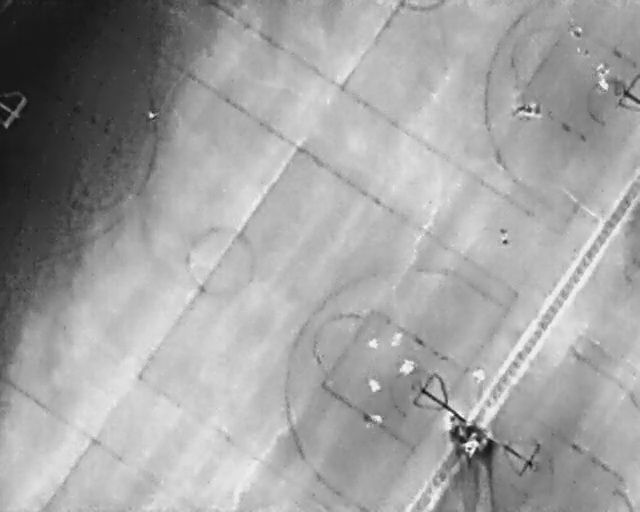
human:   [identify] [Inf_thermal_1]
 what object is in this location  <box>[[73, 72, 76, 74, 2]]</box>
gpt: <ref>1 medium person at the bottom right</ref>

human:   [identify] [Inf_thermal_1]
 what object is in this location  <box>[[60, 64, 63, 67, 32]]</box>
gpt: <ref>1 medium person at the center</ref>

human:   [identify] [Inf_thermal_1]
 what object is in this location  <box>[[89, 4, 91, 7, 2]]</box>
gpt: <ref>1 medium person at the top right</ref>

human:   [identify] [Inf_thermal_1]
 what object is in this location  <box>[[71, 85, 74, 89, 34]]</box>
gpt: <ref>1 large person at the bottom right</ref>

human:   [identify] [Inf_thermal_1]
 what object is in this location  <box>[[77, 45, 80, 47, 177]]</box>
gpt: <ref>1 medium person at the right</ref>